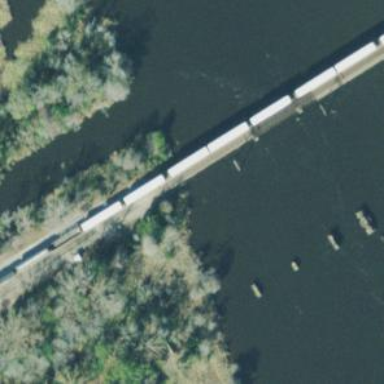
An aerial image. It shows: Railway bridge.